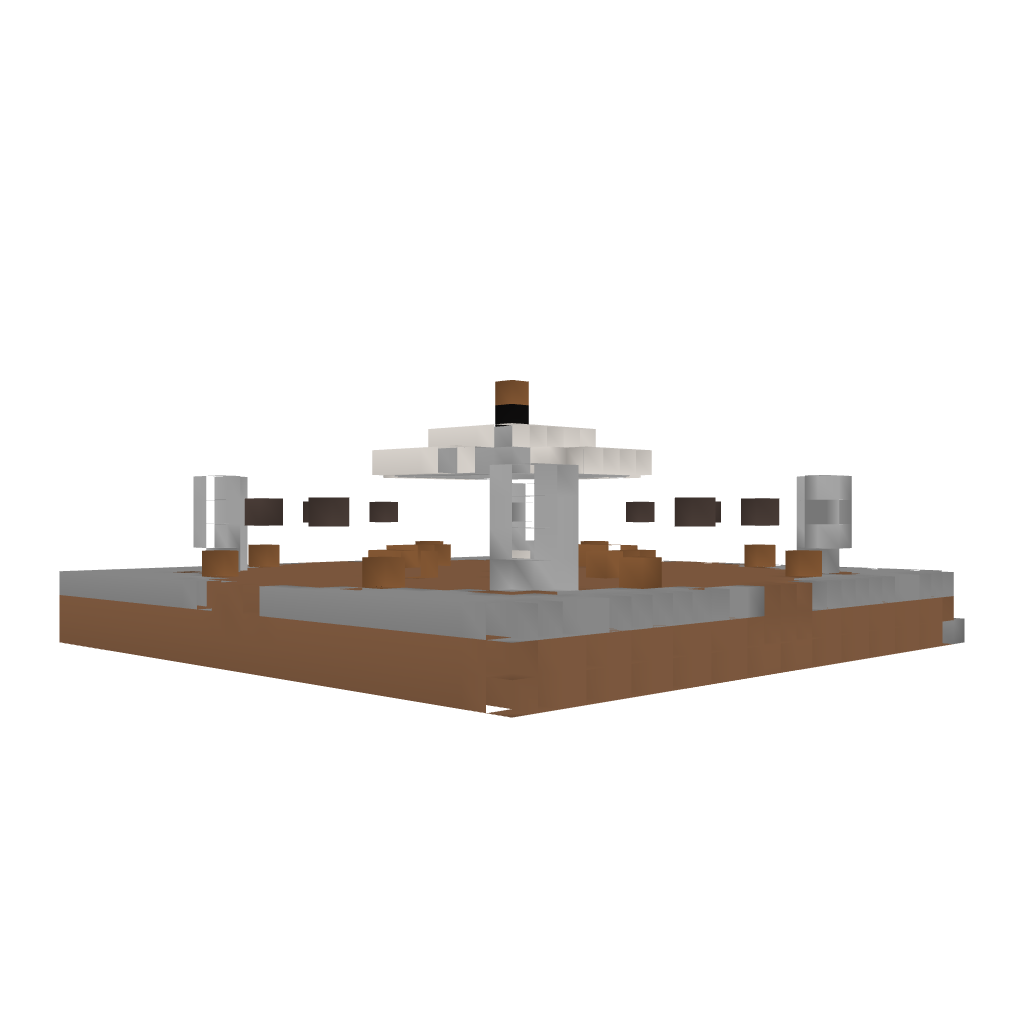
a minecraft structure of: Small HUB